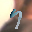
Label: 7